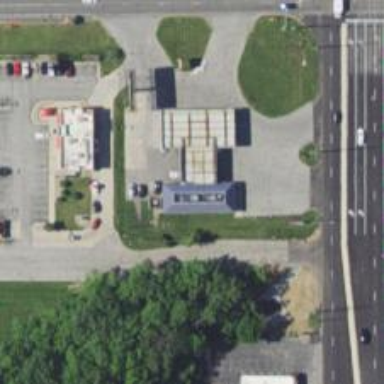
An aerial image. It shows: Convenience shop.